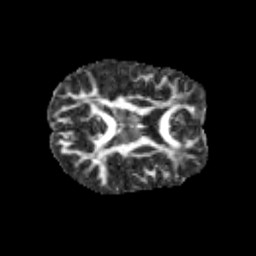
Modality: FA
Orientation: axial
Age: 11
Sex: male
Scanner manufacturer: siemens
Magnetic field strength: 3 T
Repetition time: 3.8 s
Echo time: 0.07 s